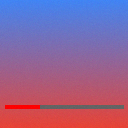
Screen state: on